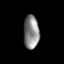
Tissue: prostate
Cell type: T cells
Senescence score: 0.3419
Nuclear area (px): 506
Mean DAPI intensity: 136.239